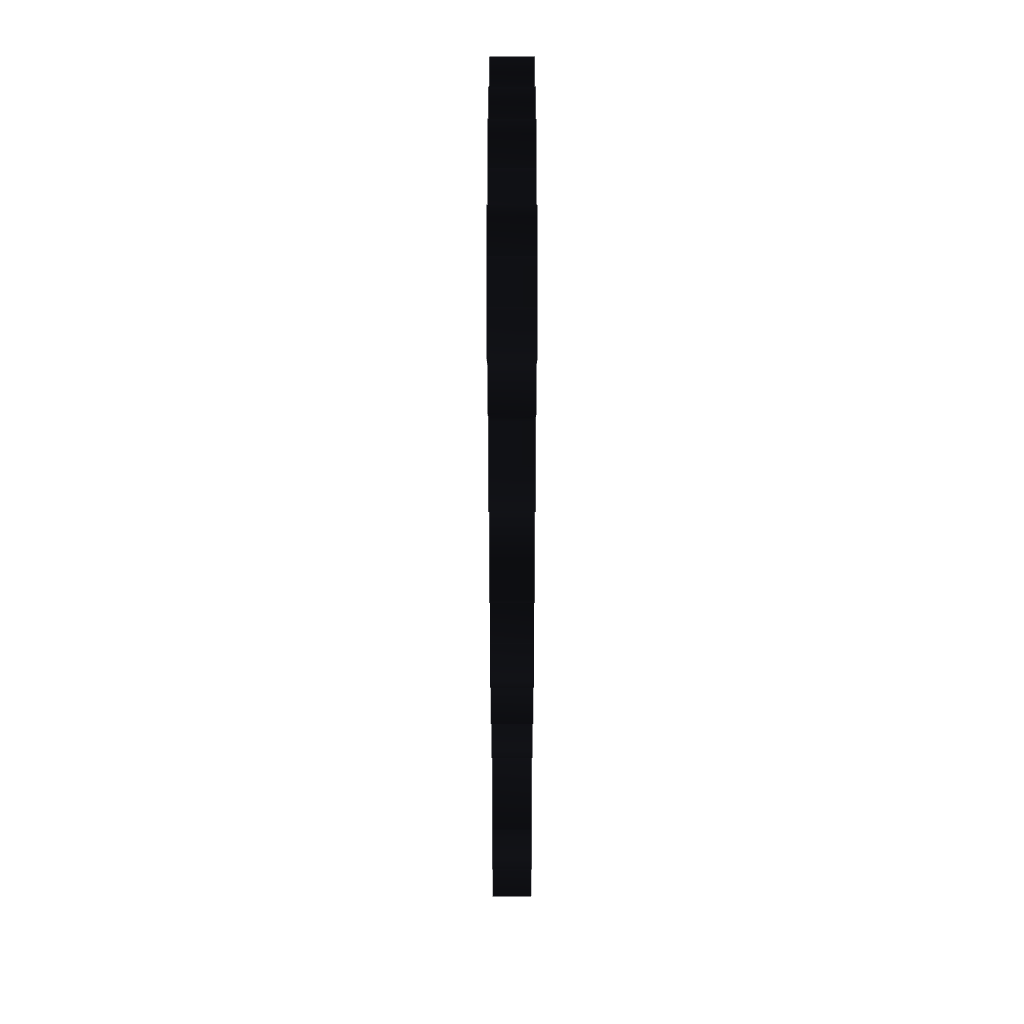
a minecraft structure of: Pokemon!